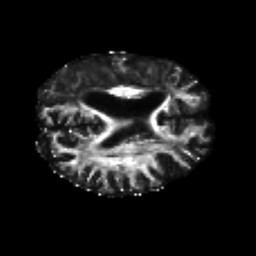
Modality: FA
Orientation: axial
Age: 39
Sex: female
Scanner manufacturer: siemens
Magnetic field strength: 3 T
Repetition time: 8.2 s
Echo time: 0.099 s